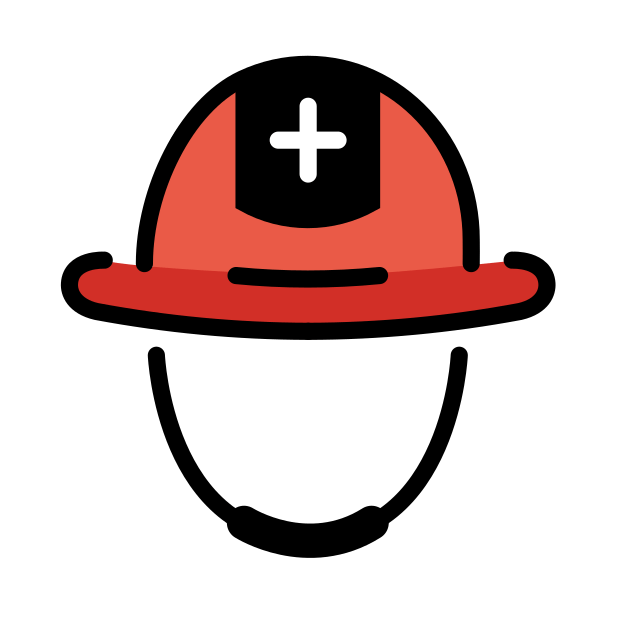
rescue worker’s helmet